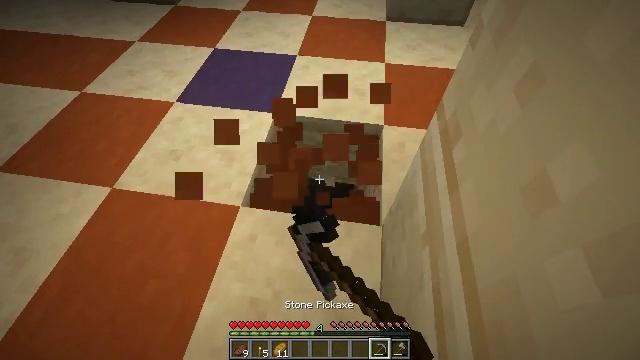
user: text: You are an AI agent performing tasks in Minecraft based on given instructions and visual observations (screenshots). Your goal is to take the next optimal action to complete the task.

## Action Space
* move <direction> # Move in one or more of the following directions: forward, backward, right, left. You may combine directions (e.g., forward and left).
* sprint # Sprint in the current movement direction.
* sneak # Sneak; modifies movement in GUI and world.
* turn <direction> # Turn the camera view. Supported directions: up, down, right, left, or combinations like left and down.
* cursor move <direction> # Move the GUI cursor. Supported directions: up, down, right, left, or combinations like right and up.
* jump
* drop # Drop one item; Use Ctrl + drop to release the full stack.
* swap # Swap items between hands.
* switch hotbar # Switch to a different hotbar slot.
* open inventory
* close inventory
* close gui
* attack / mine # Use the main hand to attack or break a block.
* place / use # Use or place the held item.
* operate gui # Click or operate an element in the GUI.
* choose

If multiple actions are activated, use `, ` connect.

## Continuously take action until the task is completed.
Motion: motion action
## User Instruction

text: Harvest the orange terracotta from structures or biomes.
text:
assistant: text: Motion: no_op